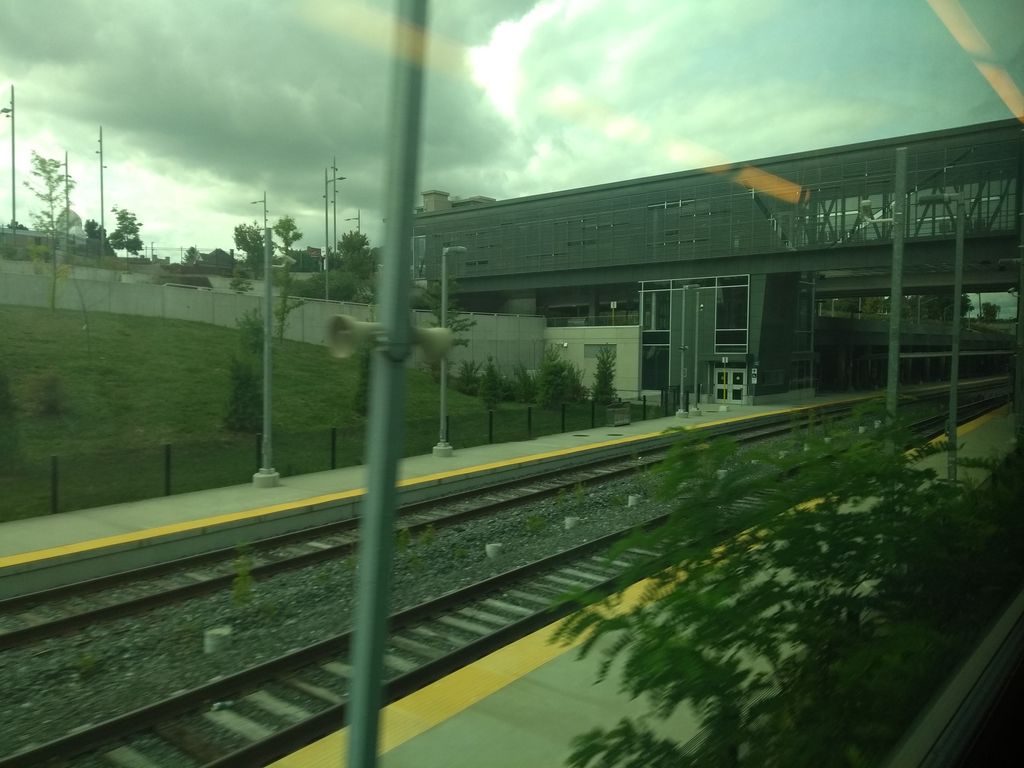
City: hamilton